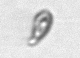
Label: Cryptophyta